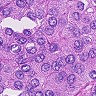
Metastatic tissue present: yes